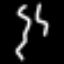
Label: squiggle